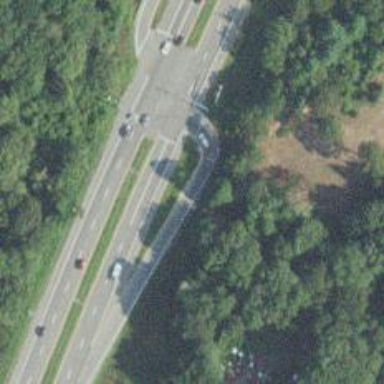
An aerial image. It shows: Expressway with asphalt surface. It is trunk link road with jughandle junction.